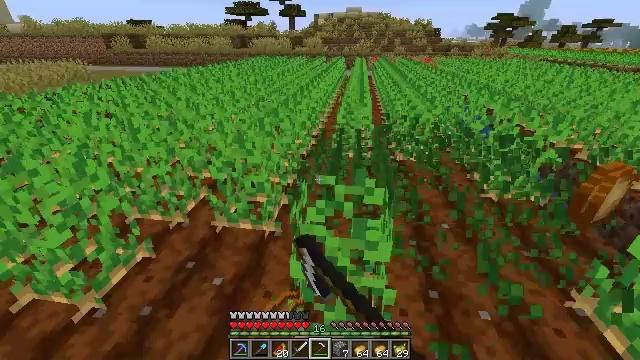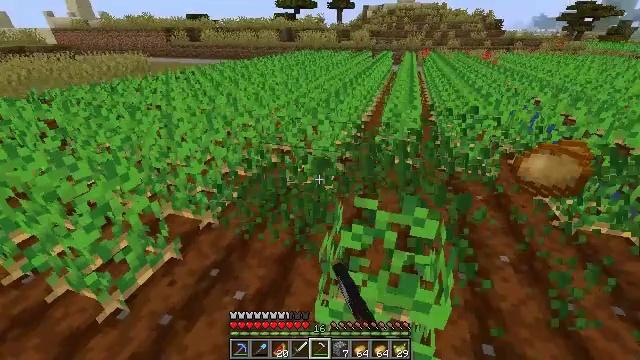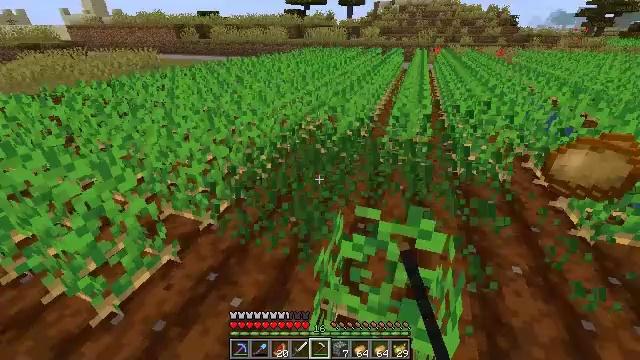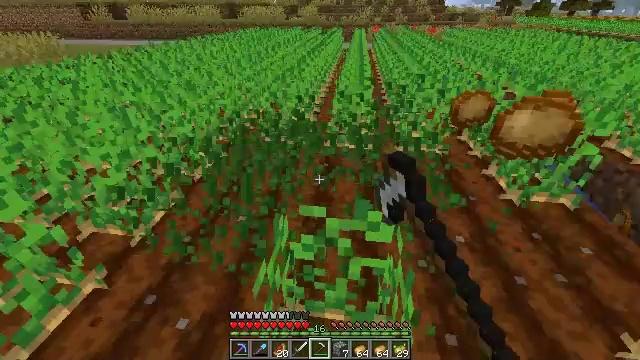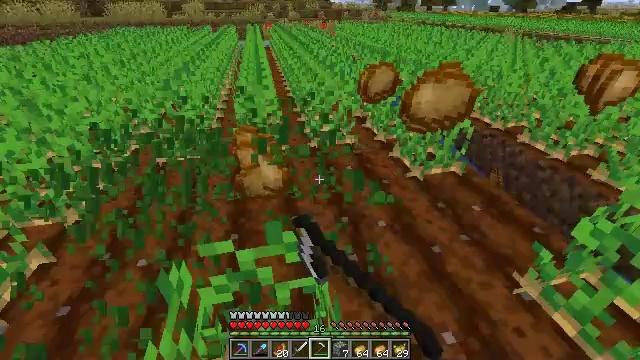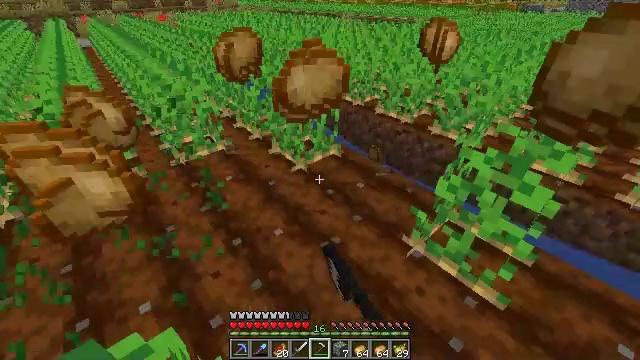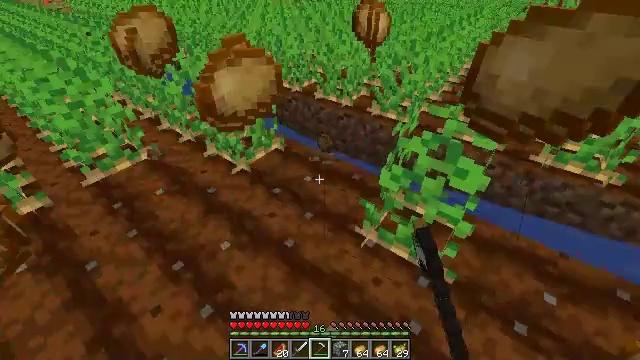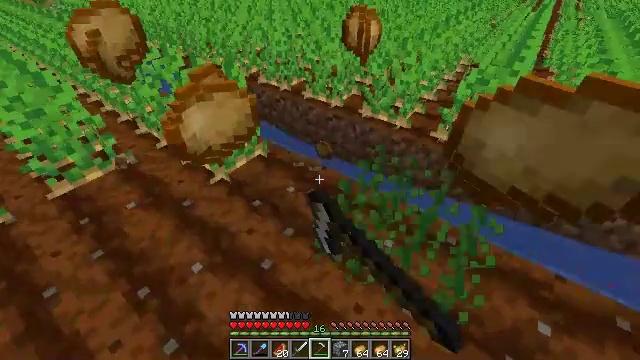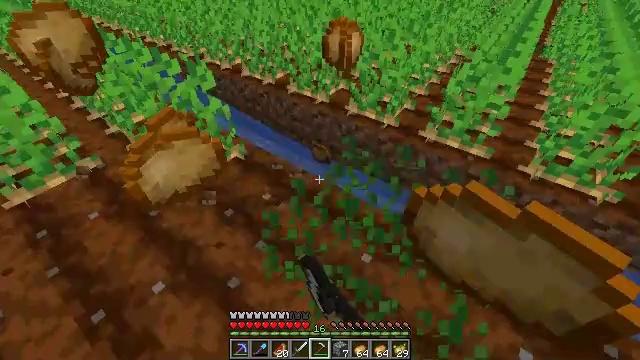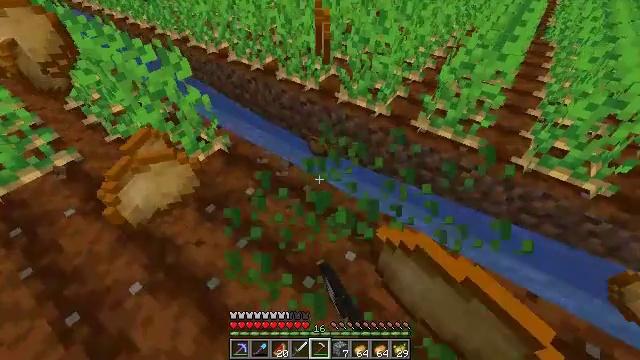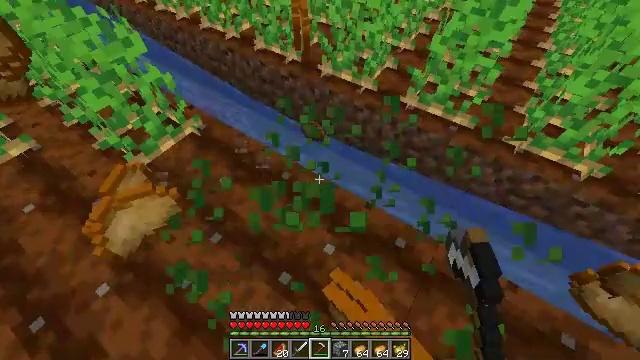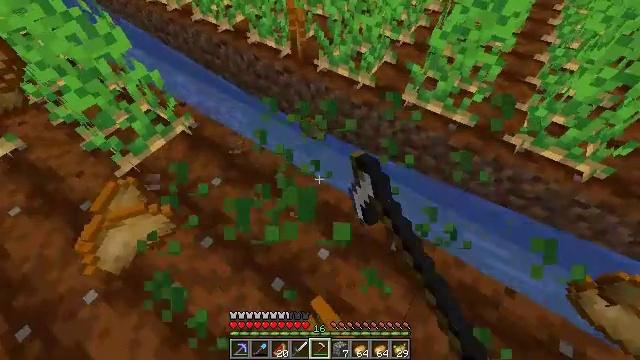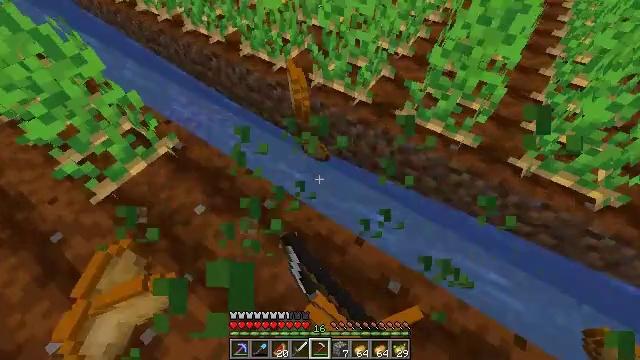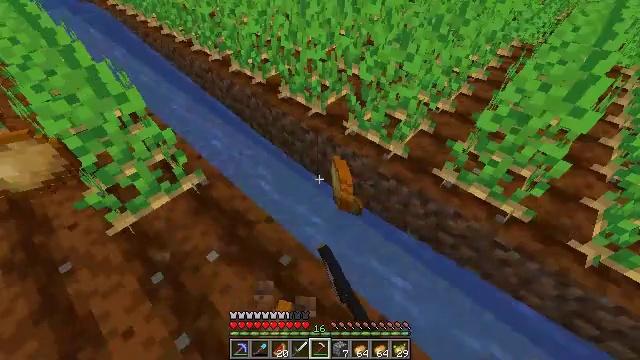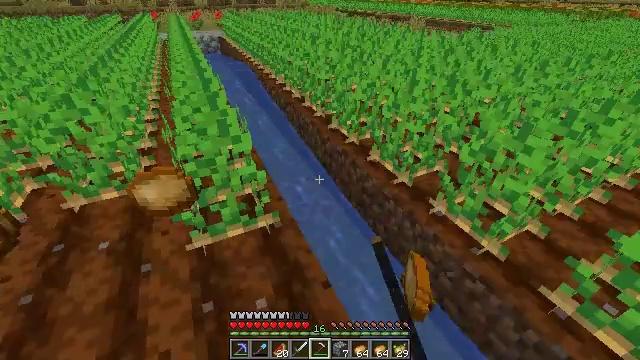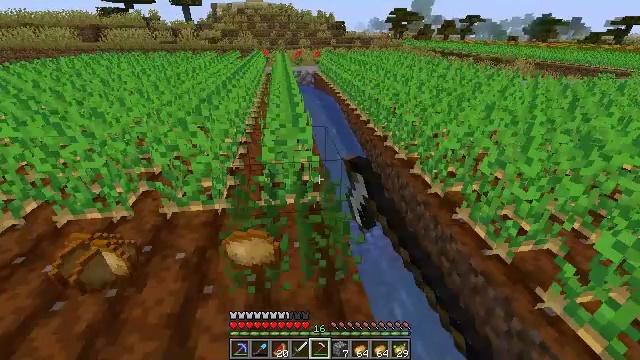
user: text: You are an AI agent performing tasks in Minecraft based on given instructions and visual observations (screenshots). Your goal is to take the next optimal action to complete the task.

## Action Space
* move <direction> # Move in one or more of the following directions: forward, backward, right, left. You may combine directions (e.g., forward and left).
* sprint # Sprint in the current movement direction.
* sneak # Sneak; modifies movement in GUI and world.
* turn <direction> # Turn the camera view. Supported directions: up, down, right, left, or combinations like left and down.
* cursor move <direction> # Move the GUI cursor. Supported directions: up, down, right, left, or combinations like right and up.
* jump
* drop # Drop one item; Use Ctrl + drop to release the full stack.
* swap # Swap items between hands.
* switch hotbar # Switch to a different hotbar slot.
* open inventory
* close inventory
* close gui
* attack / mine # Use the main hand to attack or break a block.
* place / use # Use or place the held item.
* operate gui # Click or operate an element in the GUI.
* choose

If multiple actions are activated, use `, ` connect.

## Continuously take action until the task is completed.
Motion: motion action
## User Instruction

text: Collect potatoes from the garden.
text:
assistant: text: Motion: move forward and move right, turn left and down, attack / mine
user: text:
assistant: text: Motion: move forward and move right, turn left, attack / mine
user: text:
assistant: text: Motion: move forward and move right, turn right and down, attack / mine
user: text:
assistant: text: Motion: move forward and move right, turn right, attack / mine
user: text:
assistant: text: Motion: move forward and move right, turn right and down, attack / mine
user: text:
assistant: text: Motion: move forward and move right, turn right and down, attack / mine
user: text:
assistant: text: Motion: move forward and move right, turn down, attack / mine
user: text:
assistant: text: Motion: move forward and move right, turn down, attack / mine
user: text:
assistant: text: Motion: move forward and move right, turn down, attack / mine
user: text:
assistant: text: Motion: move forward, turn right and down, attack / mine
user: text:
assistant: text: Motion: move forward, turn down, attack / mine
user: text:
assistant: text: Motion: move forward, attack / mine
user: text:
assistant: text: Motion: move forward and move left, turn left and up, attack / mine
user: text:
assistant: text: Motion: move forward and move left, turn left and up, attack / mine
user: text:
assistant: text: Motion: move forward and move left, turn left and up, attack / mine
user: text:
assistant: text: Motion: move forward and move left, turn left and up, attack / mine
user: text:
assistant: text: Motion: move forward and move left, attack / mine
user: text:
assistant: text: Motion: move forward, attack / mine
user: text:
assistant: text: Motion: move forward, turn up, attack / mine
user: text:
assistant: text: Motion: move forward, turn up, attack / mine
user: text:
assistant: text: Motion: move forward, turn left and up, attack / mine
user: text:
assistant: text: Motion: move forward, turn left, attack / mine
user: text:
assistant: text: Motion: move forward, turn left and down, attack / mine
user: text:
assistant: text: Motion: move forward and move left, turn left and down, attack / mine
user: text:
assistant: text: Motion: move forward and move left, turn left and down, attack / mine
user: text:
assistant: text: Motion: move forward and move left, turn left and down, attack / mine
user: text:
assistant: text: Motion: move forward and move right, turn right, attack / mine
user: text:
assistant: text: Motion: move forward and move right, turn right and up, attack / mine
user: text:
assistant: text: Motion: move forward and move right, turn right and up, attack / mine
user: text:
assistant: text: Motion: move forward and move right, turn right and up, attack / mine